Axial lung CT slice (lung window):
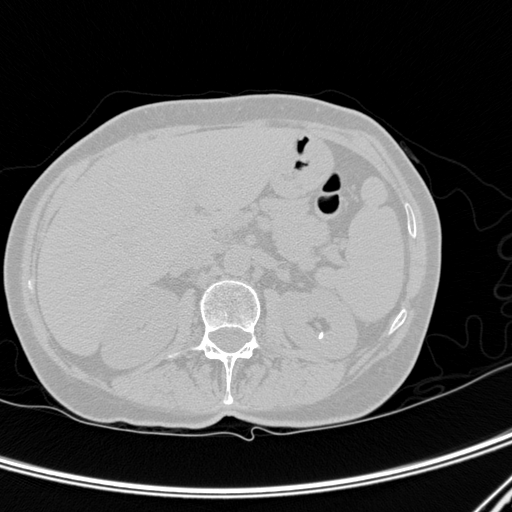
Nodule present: no